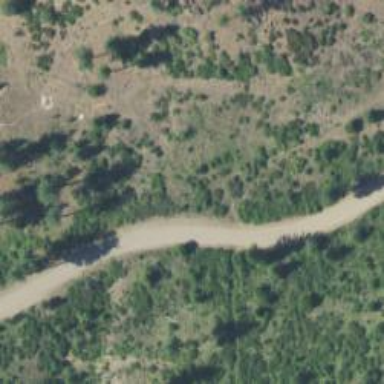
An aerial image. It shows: Unclassified road.